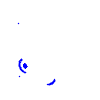
Particle: electron